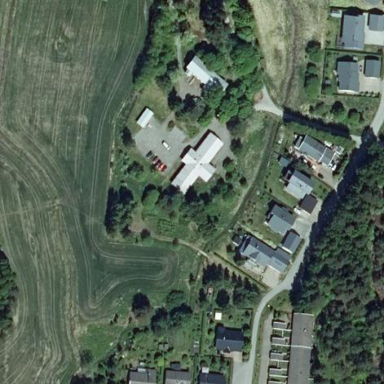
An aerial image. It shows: Farmyard area.